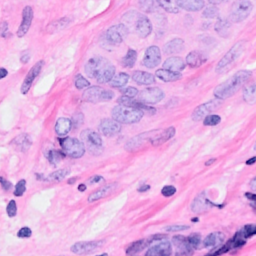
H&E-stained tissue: Breast